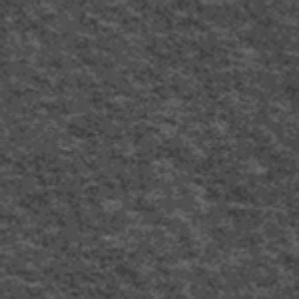
Label: frost